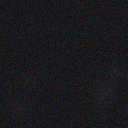
Screen state: off